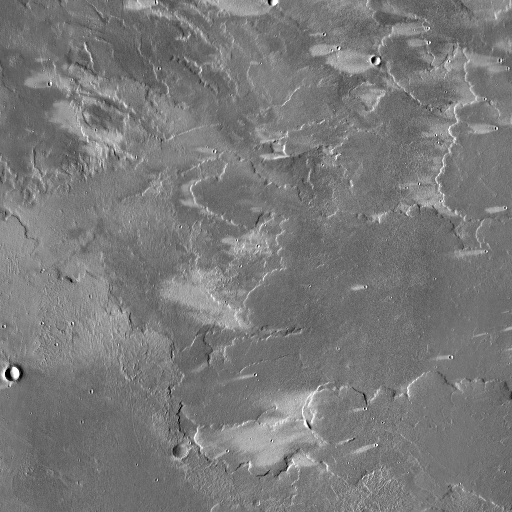
Crater classes present: Background, Other, Buried